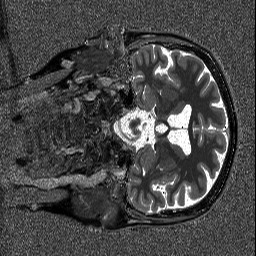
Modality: T1map
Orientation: coronal
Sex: female